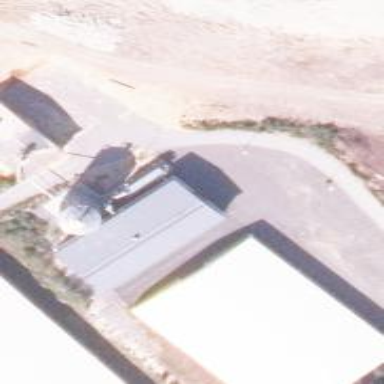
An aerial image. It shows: Industrial building.